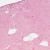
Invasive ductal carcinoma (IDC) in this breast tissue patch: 0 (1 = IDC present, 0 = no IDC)